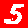
Digit: 5